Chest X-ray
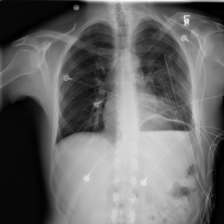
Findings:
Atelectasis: positive
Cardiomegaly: negative
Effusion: negative
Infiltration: negative
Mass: negative
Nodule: negative
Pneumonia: negative
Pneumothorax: negative
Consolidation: negative
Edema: negative
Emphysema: negative
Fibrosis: negative
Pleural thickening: negative
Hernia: negative